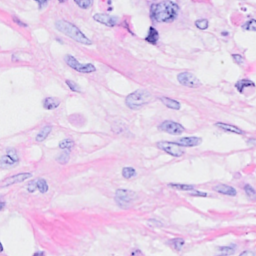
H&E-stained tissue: Breast